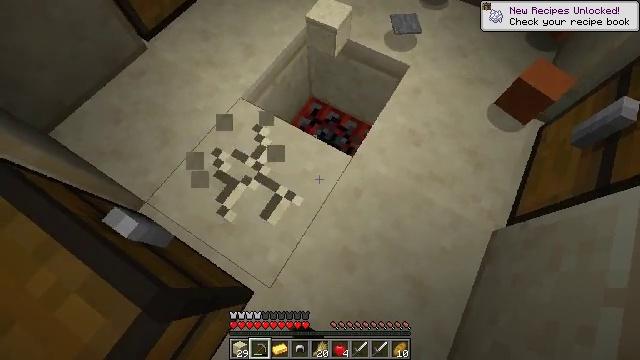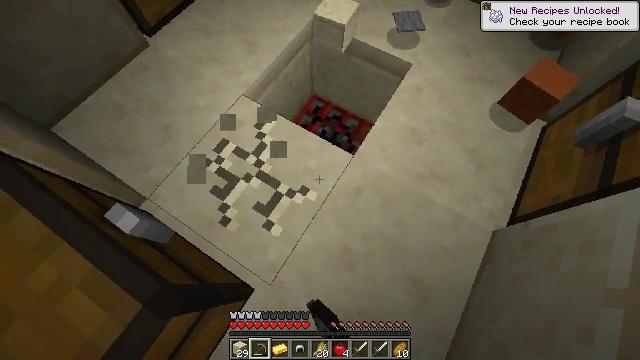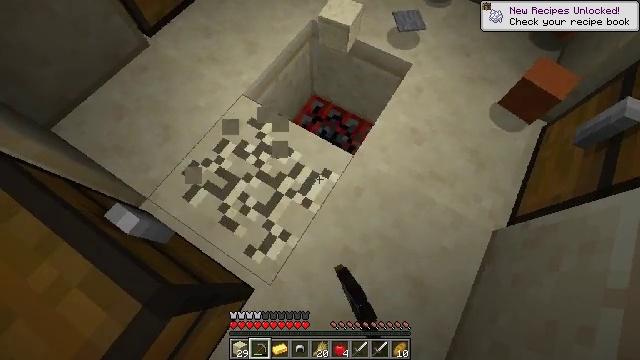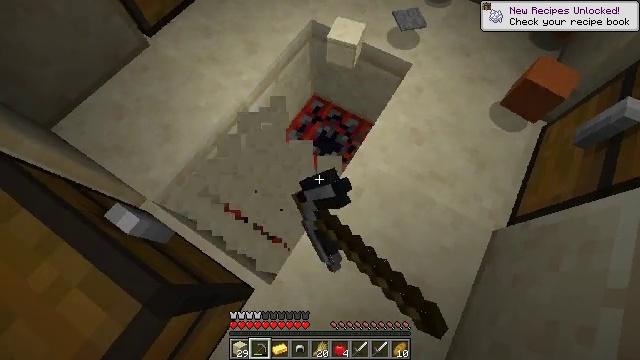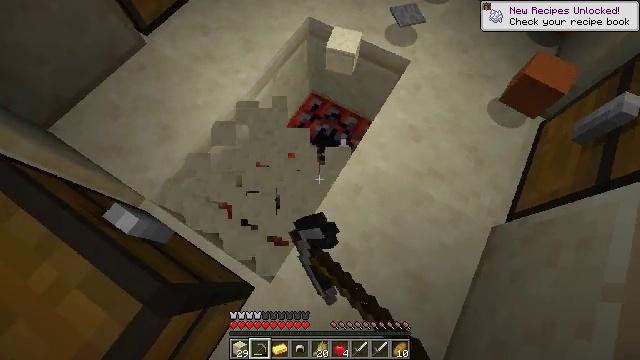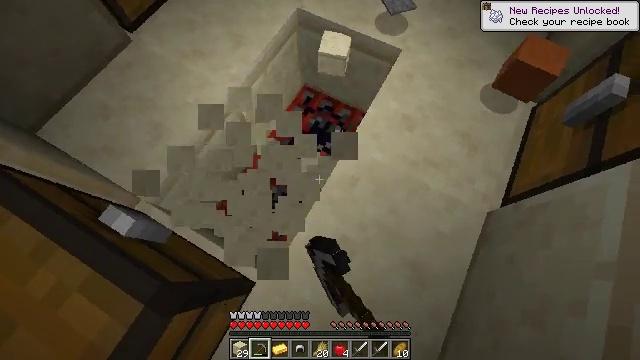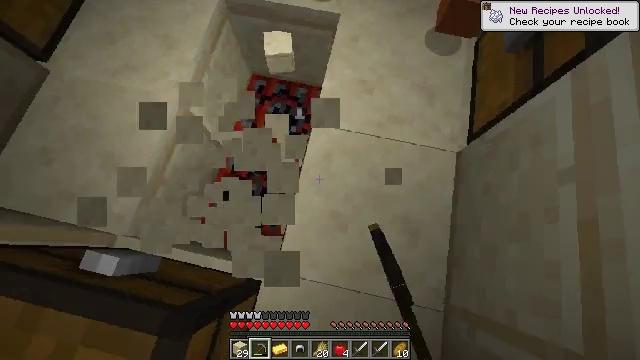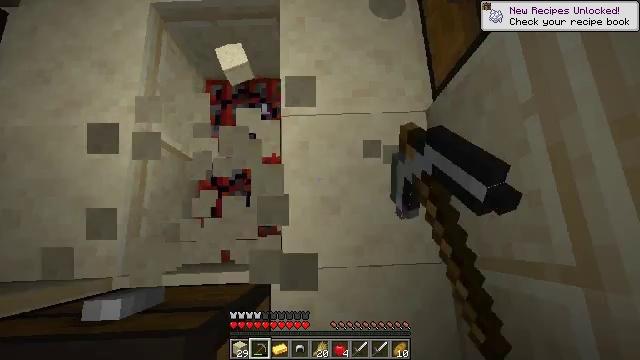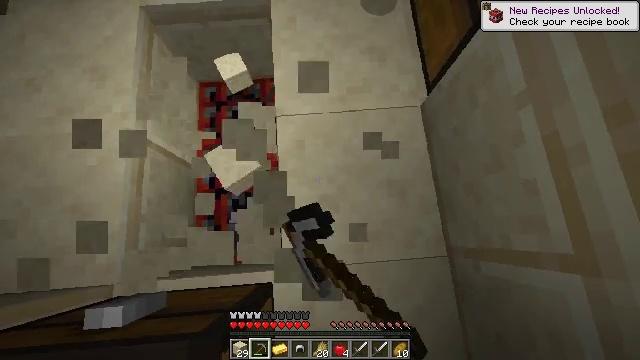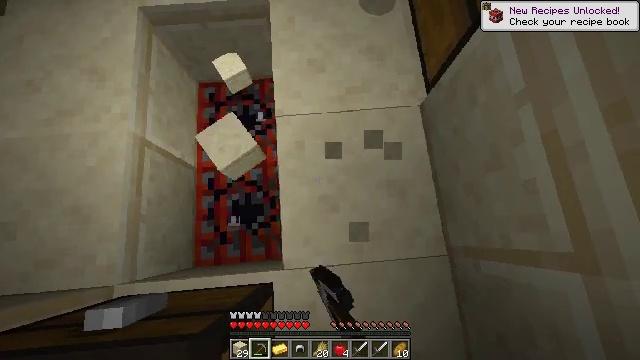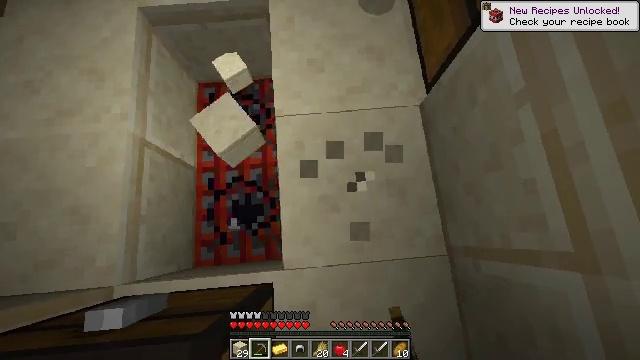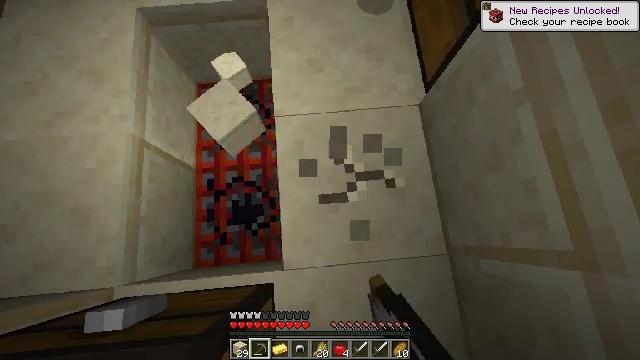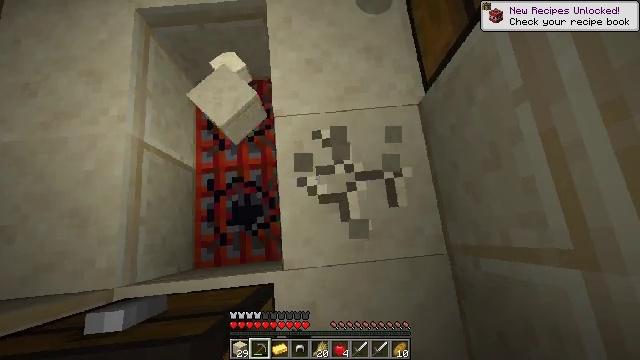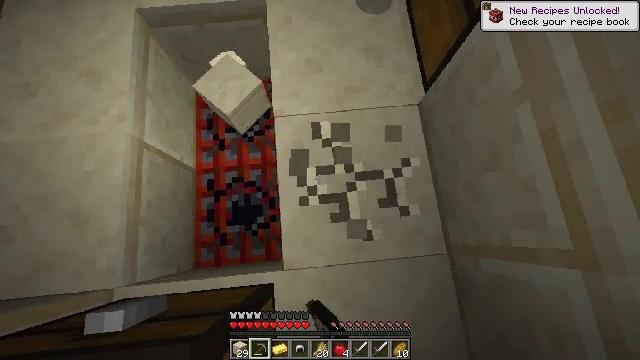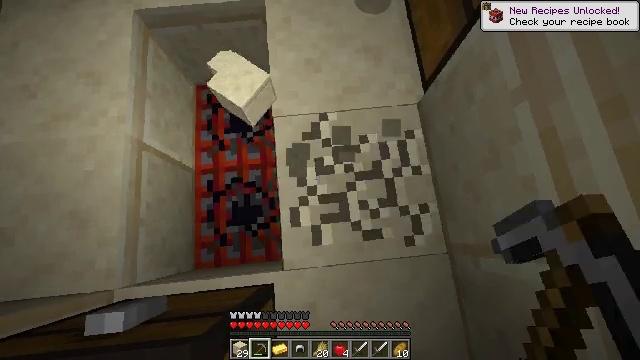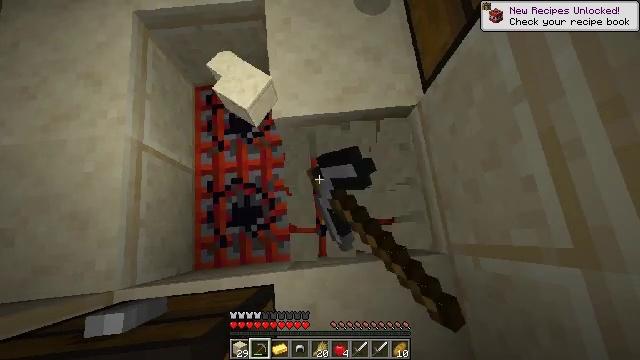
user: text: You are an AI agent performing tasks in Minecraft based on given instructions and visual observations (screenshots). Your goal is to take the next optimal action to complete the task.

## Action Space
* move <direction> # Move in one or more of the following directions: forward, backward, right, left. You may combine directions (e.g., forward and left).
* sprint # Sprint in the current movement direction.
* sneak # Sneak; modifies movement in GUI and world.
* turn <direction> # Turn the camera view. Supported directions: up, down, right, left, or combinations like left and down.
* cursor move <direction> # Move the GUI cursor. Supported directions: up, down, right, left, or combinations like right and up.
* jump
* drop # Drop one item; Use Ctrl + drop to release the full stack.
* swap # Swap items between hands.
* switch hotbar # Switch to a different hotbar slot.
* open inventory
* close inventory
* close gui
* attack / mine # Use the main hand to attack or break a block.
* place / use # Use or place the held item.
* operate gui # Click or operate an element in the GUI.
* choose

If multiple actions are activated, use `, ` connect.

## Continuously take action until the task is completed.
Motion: motion action
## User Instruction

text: Break the cut sandstone block.
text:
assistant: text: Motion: attack / mine
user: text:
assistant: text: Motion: attack / mine
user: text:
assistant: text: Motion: attack / mine
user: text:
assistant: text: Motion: attack / mine
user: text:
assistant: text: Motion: turn right and down, attack / mine
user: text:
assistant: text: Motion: turn right and down, attack / mine
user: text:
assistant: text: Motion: turn right and down, attack / mine
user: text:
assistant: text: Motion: turn right, attack / mine
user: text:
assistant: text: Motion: attack / mine
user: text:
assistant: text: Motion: attack / mine
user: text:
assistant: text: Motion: attack / mine
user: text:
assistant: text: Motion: attack / mine
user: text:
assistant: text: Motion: attack / mine
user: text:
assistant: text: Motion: attack / mine
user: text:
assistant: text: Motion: attack / mine
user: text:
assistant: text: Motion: attack / mine
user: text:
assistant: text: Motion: attack / mine
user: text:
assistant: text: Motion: attack / mine
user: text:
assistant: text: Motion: attack / mine
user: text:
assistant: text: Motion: attack / mine